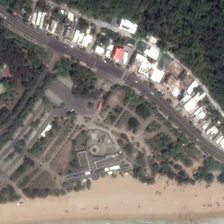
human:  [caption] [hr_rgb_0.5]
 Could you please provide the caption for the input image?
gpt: some buildings and green trees are in two sides of a road near a beach in a resort .

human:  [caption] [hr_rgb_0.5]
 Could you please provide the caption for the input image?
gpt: some buildings and green trees are in two sides of a road near a beach in a resort .

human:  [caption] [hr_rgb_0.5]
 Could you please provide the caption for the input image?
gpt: some buildings and green trees are in two sides of a road near a beach in a resort .

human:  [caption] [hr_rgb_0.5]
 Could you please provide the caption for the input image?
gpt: some buildings and green trees are in two sides of a road near a beach in a resort .

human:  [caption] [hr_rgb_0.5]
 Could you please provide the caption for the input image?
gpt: some buildings and green trees are in two sides of a road near a beach in a resort .